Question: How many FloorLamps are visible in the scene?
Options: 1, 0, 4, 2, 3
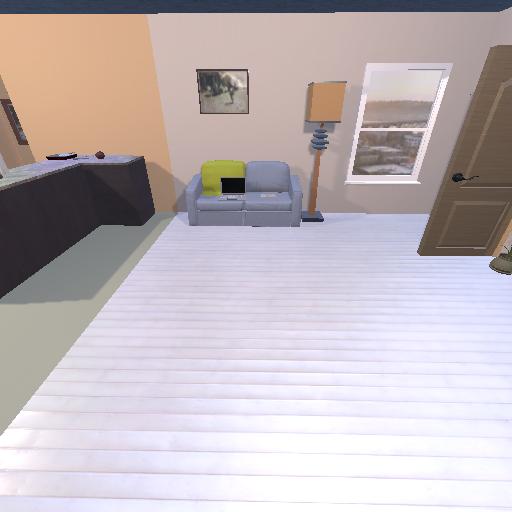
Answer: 1